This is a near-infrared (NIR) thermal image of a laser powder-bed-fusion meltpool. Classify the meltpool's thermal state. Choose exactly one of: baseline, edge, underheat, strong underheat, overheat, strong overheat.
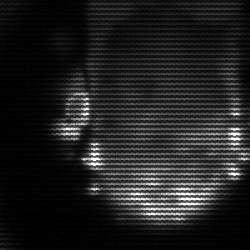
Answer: baseline